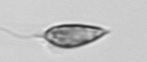
Label: Prorocentrum_triestinum